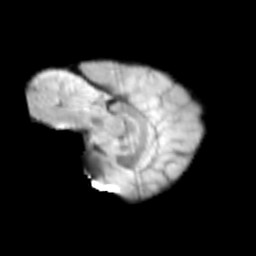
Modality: T2w
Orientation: sagittal
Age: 12
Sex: female
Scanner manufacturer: siemens
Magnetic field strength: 3 T
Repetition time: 3.8 s
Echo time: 0.07 s